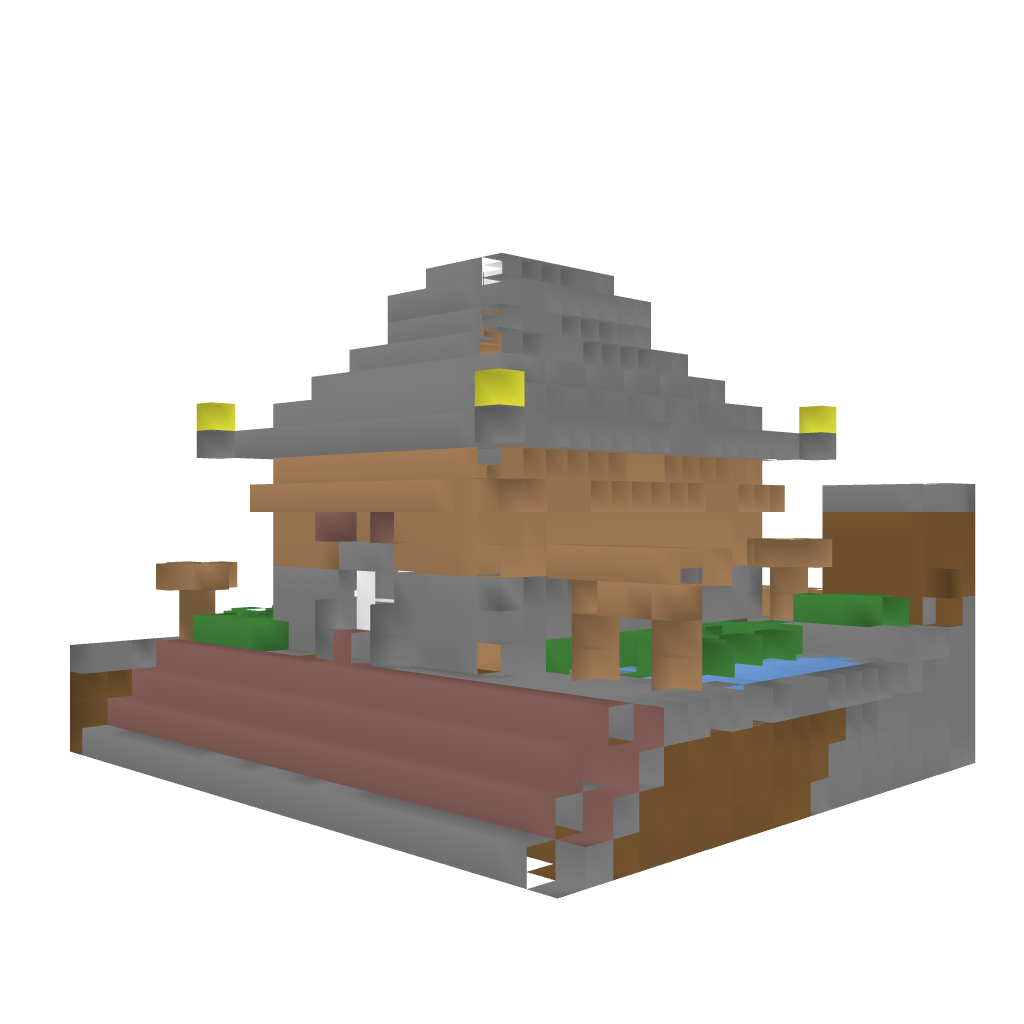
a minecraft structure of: Japanese Pagoda high quality